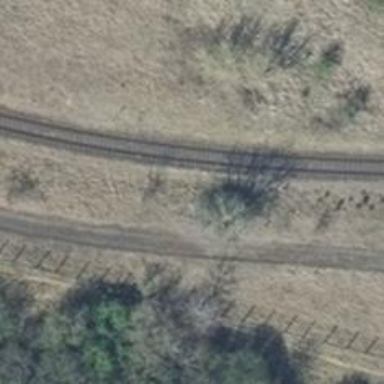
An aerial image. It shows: Railway yard used for servicing trains.